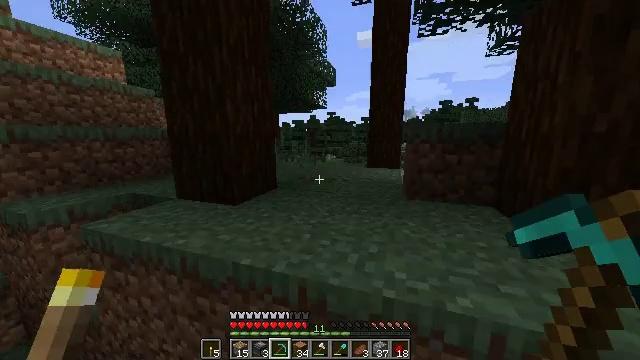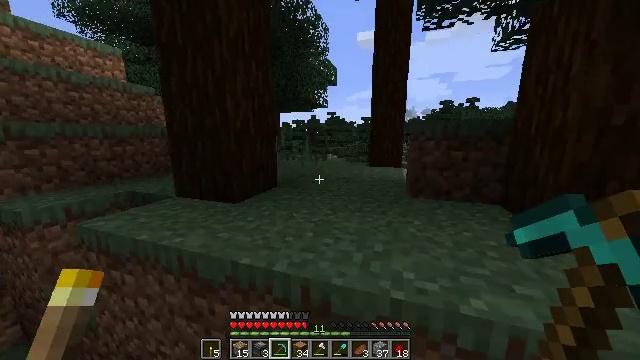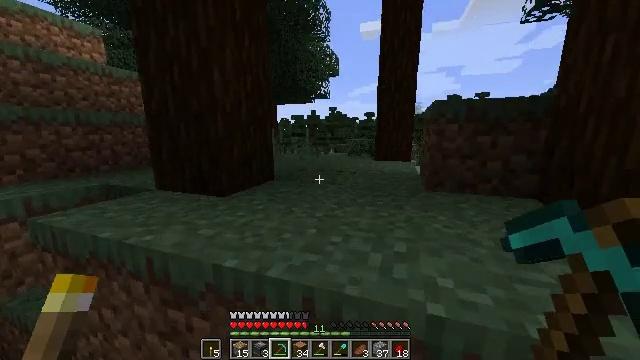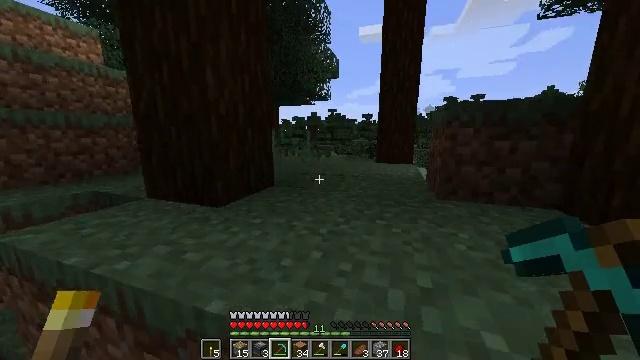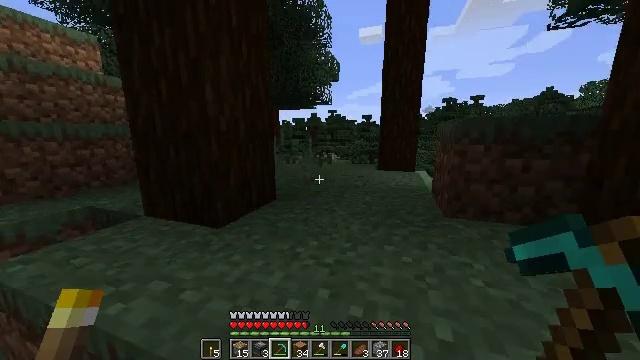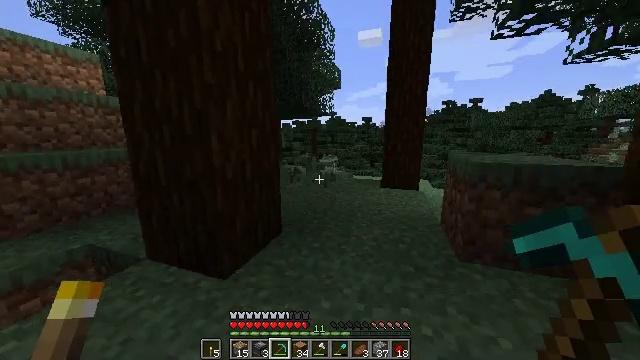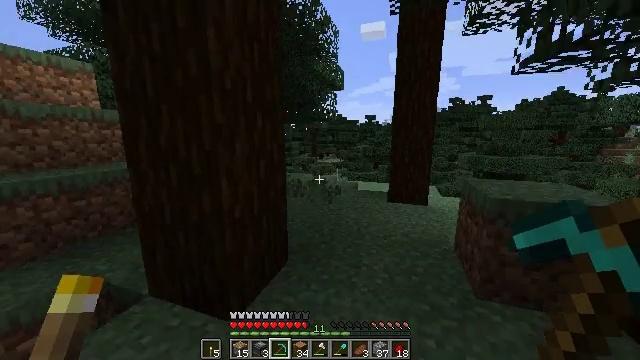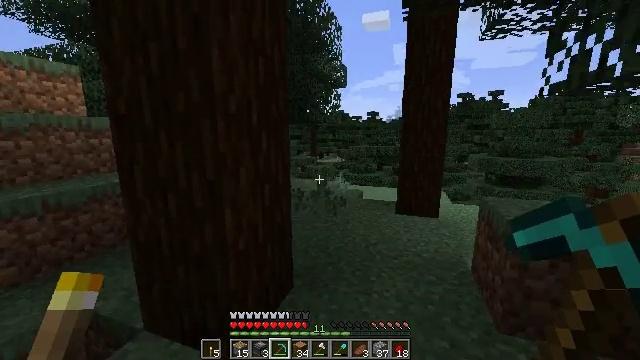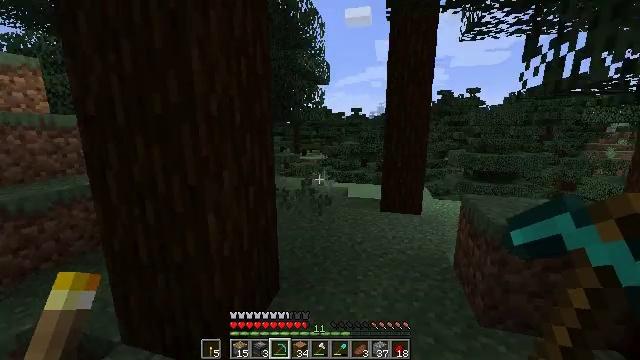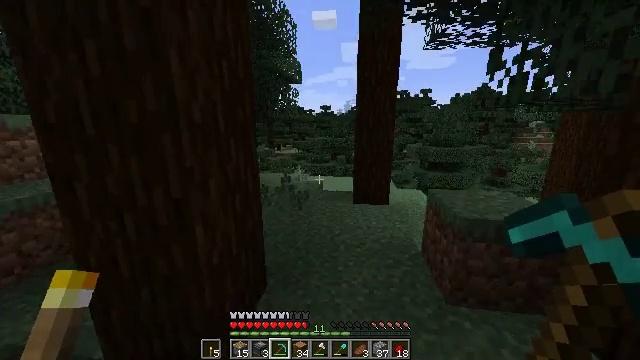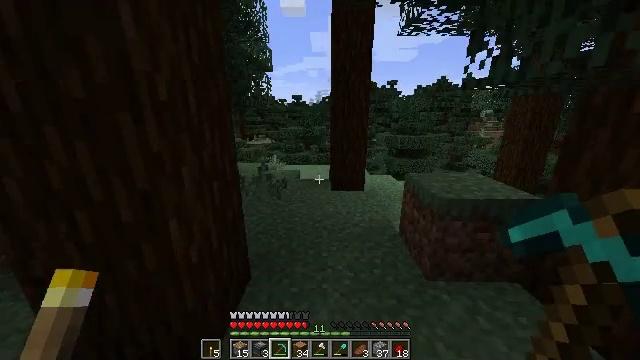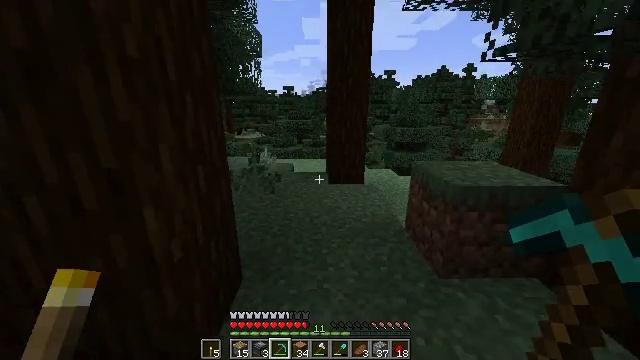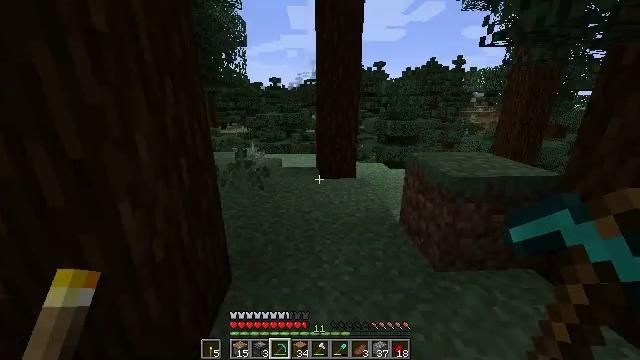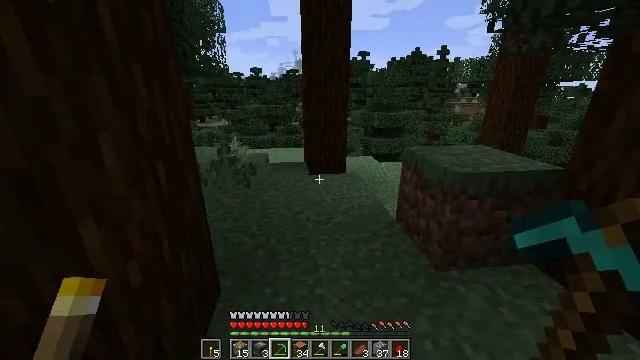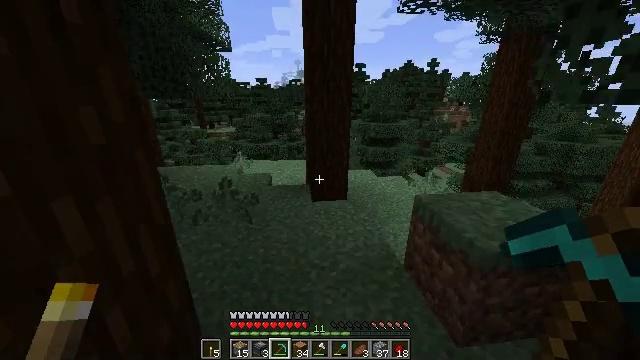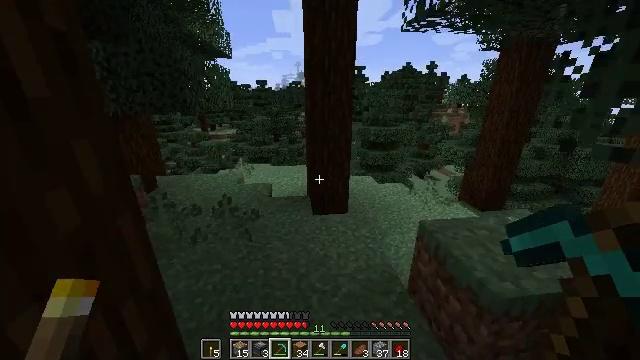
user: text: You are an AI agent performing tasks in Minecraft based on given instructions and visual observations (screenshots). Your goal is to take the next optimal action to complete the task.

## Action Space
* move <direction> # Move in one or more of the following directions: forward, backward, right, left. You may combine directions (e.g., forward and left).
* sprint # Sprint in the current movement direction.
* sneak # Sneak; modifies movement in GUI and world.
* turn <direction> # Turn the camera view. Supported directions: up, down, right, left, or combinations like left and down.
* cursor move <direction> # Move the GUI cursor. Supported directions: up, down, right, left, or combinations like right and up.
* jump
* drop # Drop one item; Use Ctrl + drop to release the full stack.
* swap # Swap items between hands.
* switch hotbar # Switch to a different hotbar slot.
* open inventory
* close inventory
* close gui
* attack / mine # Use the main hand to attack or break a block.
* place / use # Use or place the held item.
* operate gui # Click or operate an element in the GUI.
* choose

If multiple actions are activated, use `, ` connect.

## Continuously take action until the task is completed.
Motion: motion action
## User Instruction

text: Clear the sweet berry bush to collect the sweet berries.
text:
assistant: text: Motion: move forward, sprint, jump
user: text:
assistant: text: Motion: move forward, sprint, jump
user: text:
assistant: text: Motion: move forward, sprint, jump
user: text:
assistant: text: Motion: move forward, jump
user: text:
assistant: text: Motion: move forward, jump
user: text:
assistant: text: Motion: move forward, jump
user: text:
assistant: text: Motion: move forward, sprint, jump
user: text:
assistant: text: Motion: move forward, sprint, turn right, jump
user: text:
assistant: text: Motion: move forward, sprint, turn right and down, jump
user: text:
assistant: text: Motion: move forward, sprint, turn right and down, jump
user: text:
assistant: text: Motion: move forward, turn right, jump
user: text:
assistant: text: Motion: move forward, turn right and down, jump
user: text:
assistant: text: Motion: move forward, turn right and down, jump
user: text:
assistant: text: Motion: move forward, jump
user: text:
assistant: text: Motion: move forward, sprint, jump
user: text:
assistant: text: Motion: move forward, sprint, jump
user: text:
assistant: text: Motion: move forward, sprint, jump
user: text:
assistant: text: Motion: move forward, jump
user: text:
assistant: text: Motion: move forward, turn right, jump
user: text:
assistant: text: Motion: move forward, turn right, jump
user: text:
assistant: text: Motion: move forward, turn right
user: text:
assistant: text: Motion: move forward, turn right
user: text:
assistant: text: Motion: move forward, turn right
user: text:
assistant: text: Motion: move forward, sprint, turn right and down
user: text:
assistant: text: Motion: move forward, sprint, turn right
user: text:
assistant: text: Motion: move forward, sprint, turn right
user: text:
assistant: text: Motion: move forward, sprint, turn right
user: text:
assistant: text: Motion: move forward, sprint
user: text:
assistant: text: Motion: move forward
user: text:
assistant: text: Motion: move forward